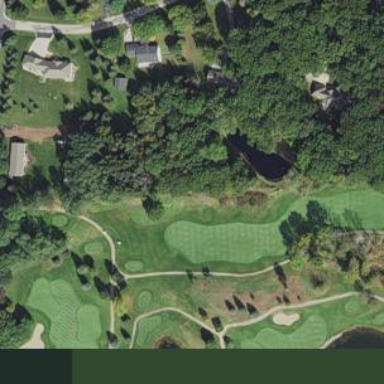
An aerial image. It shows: Golf rough area.